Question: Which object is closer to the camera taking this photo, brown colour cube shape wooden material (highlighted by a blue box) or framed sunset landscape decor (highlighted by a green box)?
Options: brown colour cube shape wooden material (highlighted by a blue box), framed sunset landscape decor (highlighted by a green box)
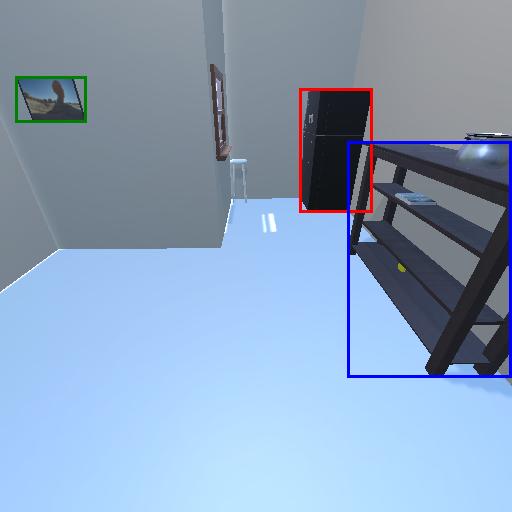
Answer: brown colour cube shape wooden material (highlighted by a blue box)